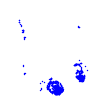
Particle: kaon